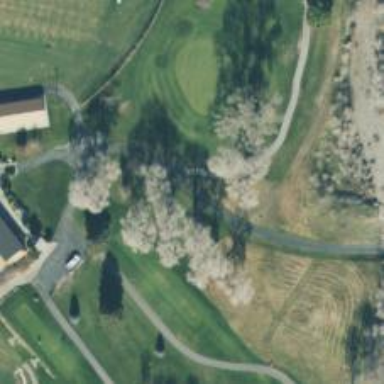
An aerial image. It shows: Path designated for golf carts.